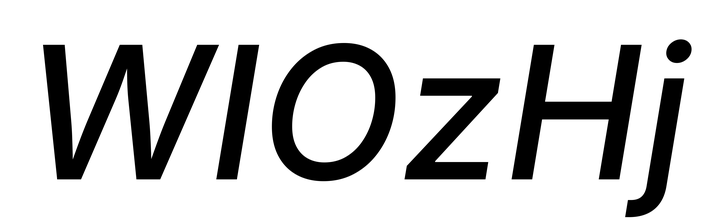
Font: Inter-Italic_Medium_Italic